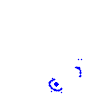
Particle: proton